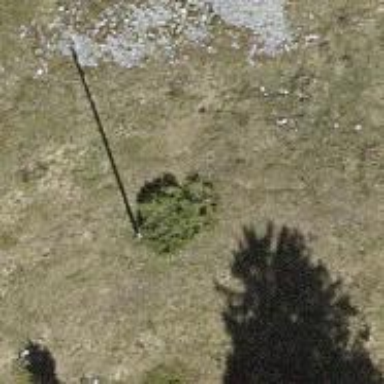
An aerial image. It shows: Power pole.